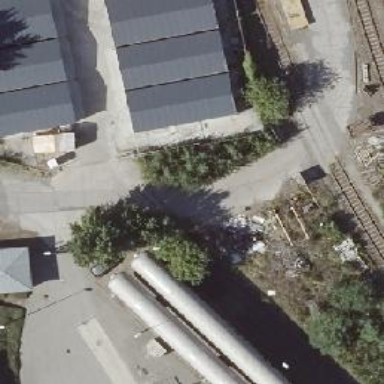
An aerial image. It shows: Railway level crossing.